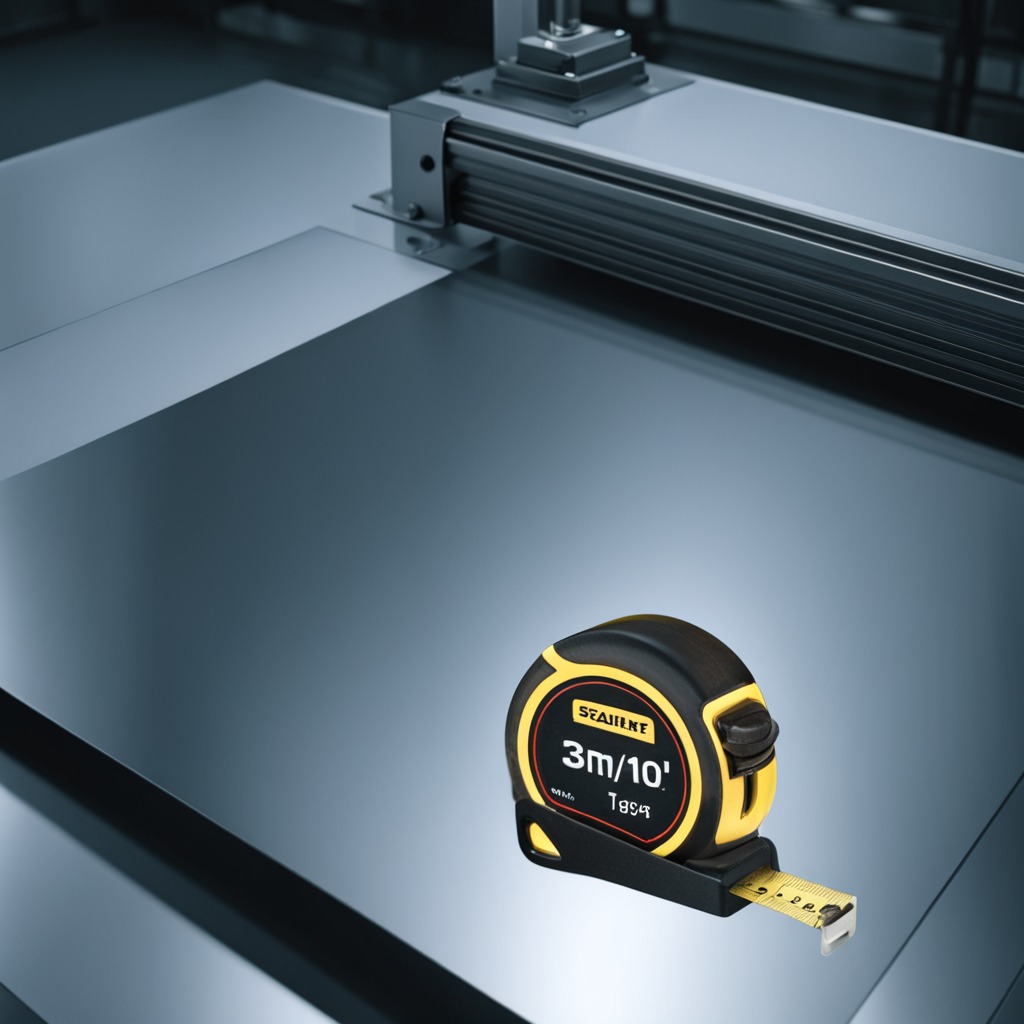
A measuring tape is lying on the metal table in the machine shop under fluorescent lights.